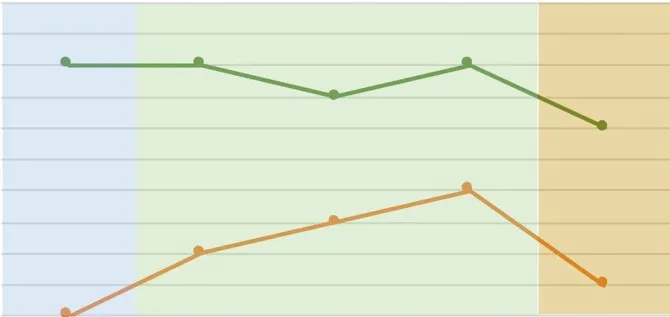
Pain intensity over 20. years from the accident to 8. months after the cold turkey episode: green line:intensity when the participant used medication (oxycodone from the 8th month after the accident to year 20 just before the cold turkey episode) or listened to music (at the end of year 20 to 8th month after at the moment of the assessment). Orange line:intensity when the participant did not use medication (before the oxycodone treatment and some rarely days when she suspended the treatment for a long 20 years) or did not listen to music to relieve the pain. At first, 8 months before the first dose of oxycodone, she felt an intensity of 8 and then fluctuated to 7 when she began to be more active, riding a bike, and having a natural path by eating anti-inflammatory foods and avoiding sugar and salt. When she started using the medication, she felt no pain at first, but it increased right before the cold turkey episode. Since she listens to music, she has had periods completely free of pain, sometimes 1 or 2 days without pain, but with an intensity 6 if she does not listen to music: "if you ask me where my pain average was in the last 2 months I would say maybe a 3 in the worst period. . Once in a while, if I go hiking up high elevations may be 6 or 7. But every day at my desk call week is 4 maybe. ".
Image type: chart (chart)